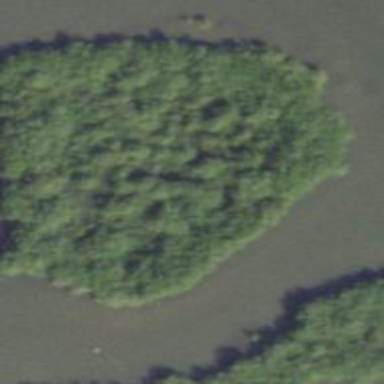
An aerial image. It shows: Islet.